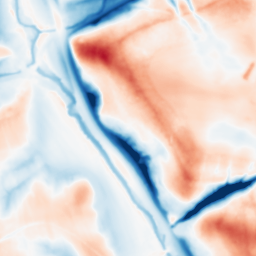
Category: multiscale
Decomposition family: dog_multiscale
Decomposition parameters: sigma_ratio: 2
n_scales: 4
base_sigma: 1
Upsampling method: sinc_blackman
Upsampling parameters: scale: 2
kernel_size: 8
Upsampling scale: 2